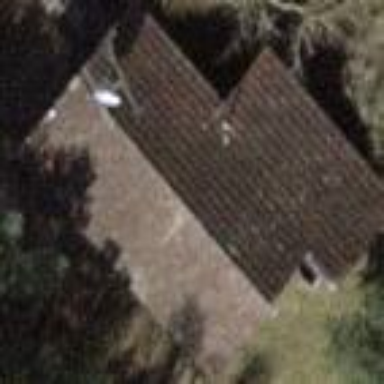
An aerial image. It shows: Simple house.